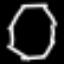
Label: octagon